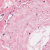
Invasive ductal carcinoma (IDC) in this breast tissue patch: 0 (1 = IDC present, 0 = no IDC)